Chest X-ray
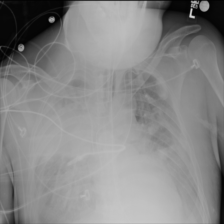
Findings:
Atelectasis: negative
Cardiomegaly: negative
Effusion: negative
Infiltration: negative
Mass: negative
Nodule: negative
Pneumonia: negative
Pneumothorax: negative
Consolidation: negative
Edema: negative
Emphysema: negative
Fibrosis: negative
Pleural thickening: negative
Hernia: negative